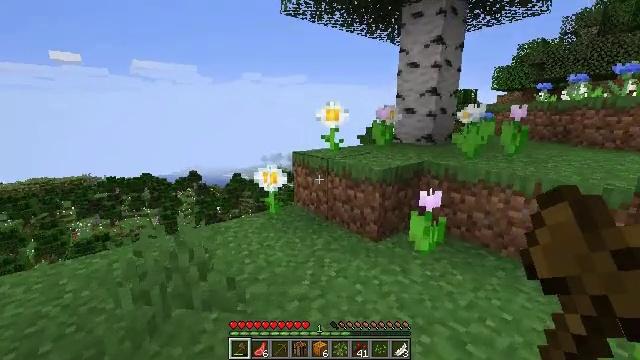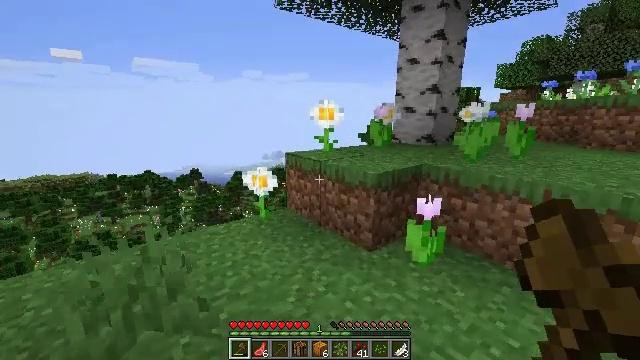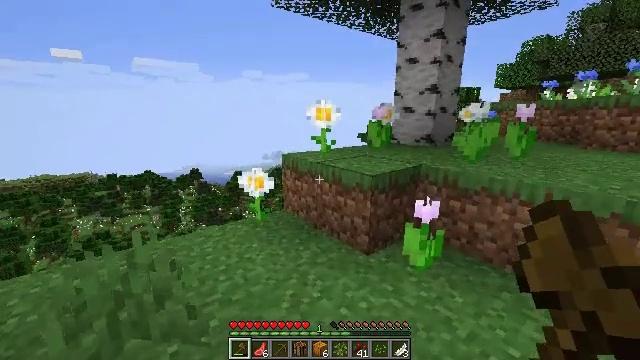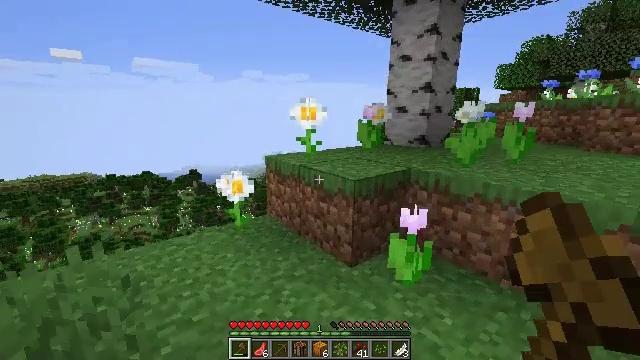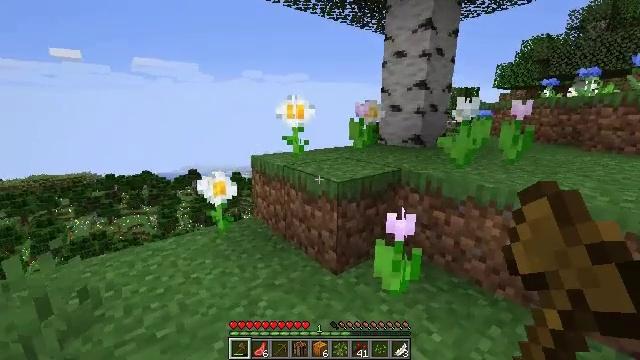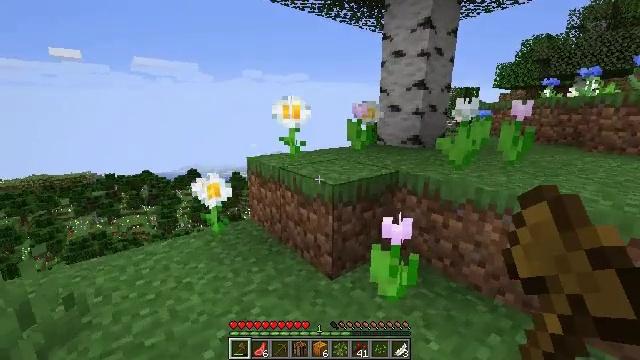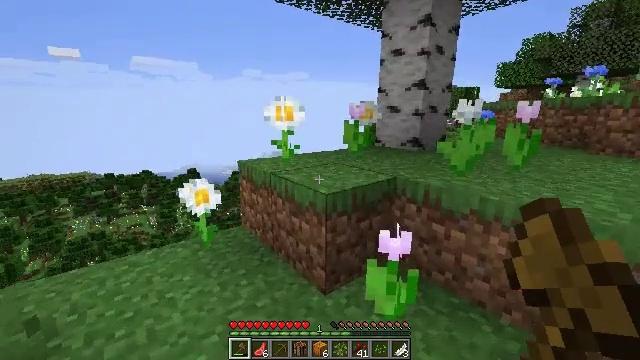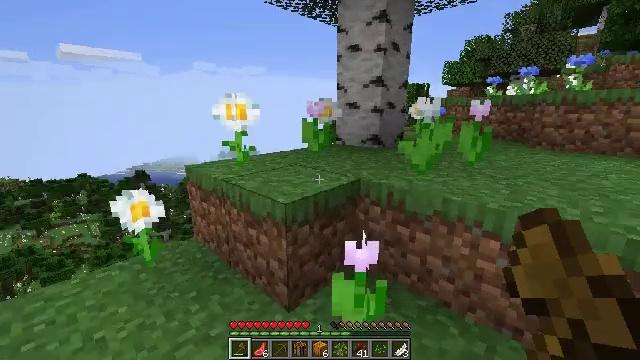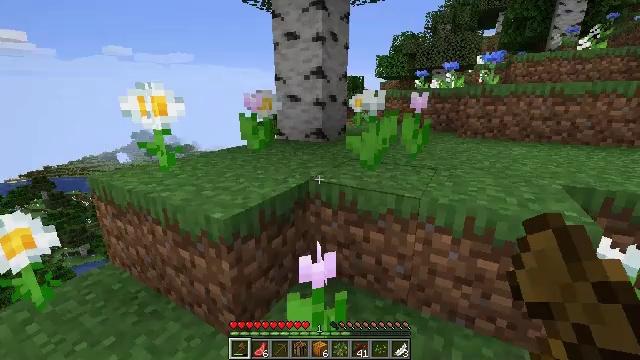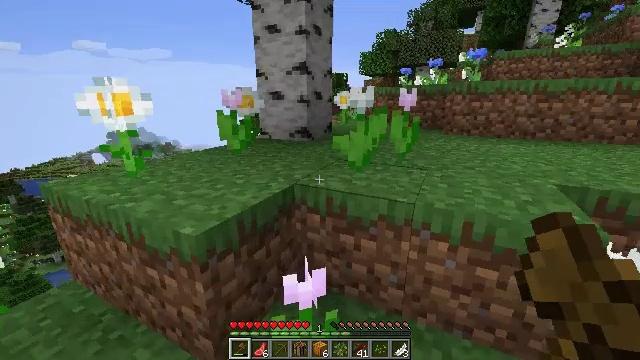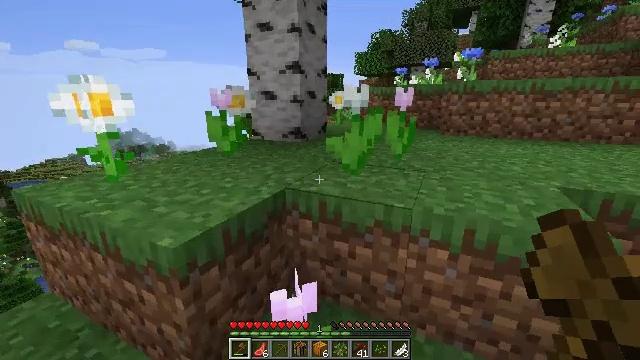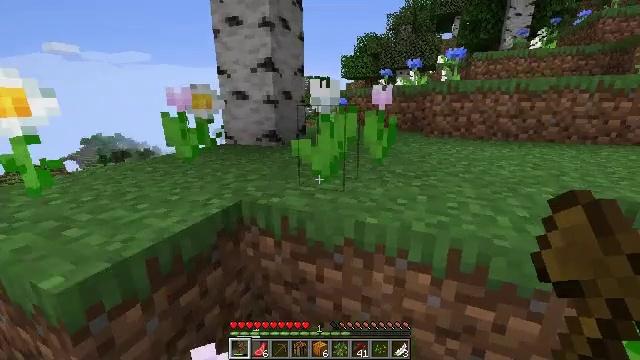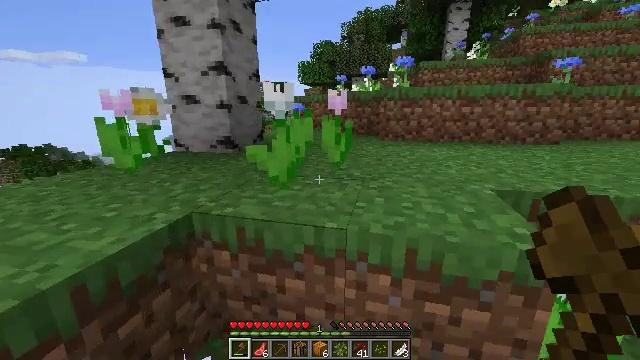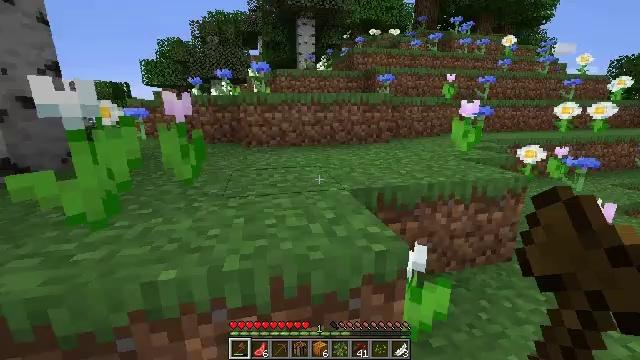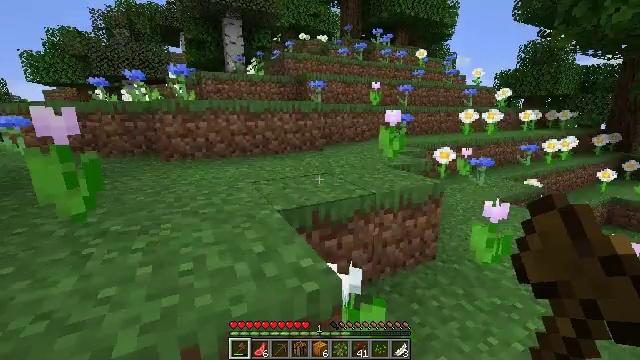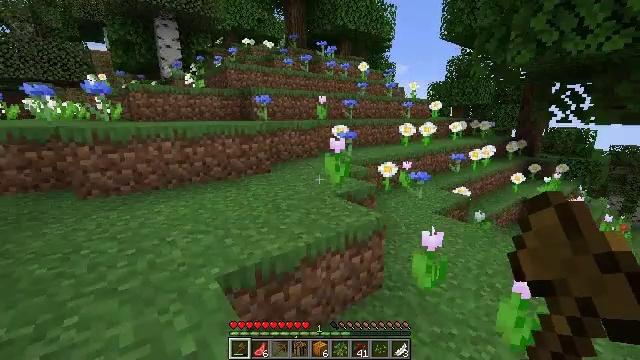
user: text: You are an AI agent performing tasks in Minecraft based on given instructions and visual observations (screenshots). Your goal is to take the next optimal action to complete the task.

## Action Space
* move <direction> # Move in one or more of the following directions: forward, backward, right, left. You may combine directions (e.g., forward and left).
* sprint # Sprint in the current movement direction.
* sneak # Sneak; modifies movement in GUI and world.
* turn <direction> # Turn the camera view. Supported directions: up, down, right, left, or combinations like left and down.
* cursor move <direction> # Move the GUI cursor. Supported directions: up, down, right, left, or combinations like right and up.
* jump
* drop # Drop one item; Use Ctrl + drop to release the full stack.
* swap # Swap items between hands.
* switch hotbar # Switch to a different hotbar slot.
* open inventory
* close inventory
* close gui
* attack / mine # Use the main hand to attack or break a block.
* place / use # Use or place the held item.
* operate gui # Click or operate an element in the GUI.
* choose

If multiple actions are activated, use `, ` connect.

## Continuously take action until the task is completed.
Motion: motion action
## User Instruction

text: Pick up the cornflower in the field.
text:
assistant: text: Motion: move forward and move right
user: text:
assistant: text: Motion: move forward and move right
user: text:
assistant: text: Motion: move forward and move right
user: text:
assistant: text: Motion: move forward and move right
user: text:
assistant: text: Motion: move forward
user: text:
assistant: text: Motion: move forward
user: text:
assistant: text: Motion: move forward, turn right
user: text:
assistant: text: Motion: move forward, turn right and down
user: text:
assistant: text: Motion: move forward and move right, turn right
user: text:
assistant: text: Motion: move forward and move right
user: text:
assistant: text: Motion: move forward and move right, turn right
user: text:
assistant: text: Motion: move forward and move right, turn right and up
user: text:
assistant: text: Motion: move forward and move right, turn right and up
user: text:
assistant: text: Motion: move forward and move right, turn right, jump
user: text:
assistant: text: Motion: move forward, turn right, jump
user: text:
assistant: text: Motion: move forward, turn right, jump
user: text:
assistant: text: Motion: move forward, turn right
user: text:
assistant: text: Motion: move forward and move left, turn right and down
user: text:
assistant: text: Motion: move forward and move left, turn right
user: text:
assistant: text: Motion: move forward and move left, turn right
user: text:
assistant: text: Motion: move forward and move left
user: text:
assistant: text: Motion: move forward and move left
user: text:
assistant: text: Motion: move forward and move left
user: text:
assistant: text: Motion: move forward and move left
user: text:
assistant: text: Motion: move forward and move left
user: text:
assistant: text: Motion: move forward and move left
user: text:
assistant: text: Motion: move forward and move left
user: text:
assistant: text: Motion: move forward and move left
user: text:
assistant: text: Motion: move forward and move left
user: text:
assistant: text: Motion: move forward